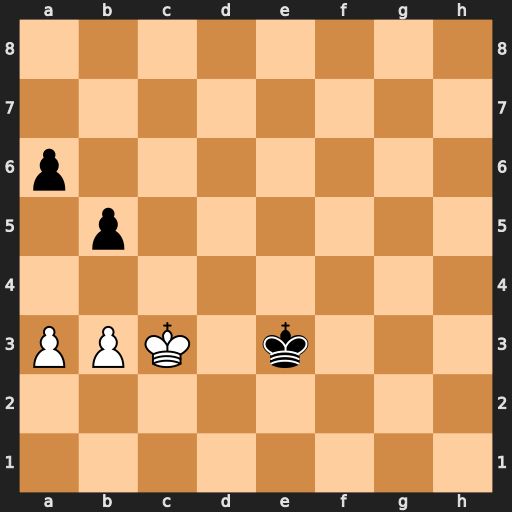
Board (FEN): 8/8/p7/1p6/8/PPK1k3/8/8
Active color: w
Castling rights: -
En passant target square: -
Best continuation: Kb4 Kd2 Ka5 b4 Kxb4